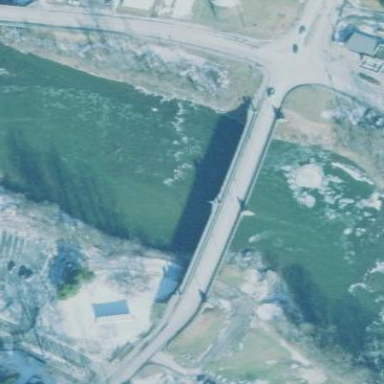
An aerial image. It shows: Man-made bridge.